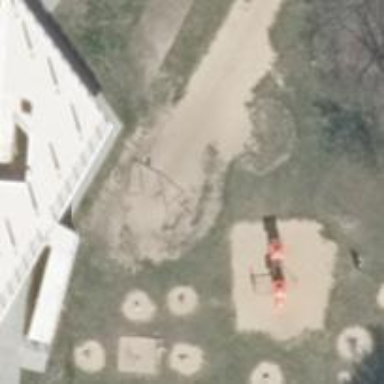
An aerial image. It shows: Playground area for leisure activities on the land.